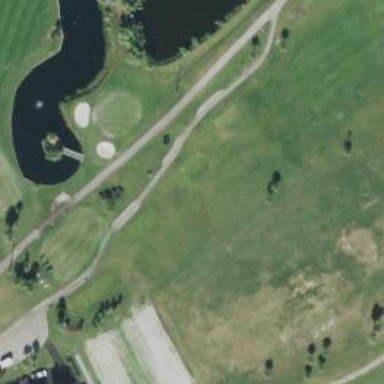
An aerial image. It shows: Pathway for golfing.